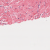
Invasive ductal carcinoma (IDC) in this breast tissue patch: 0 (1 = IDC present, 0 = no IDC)